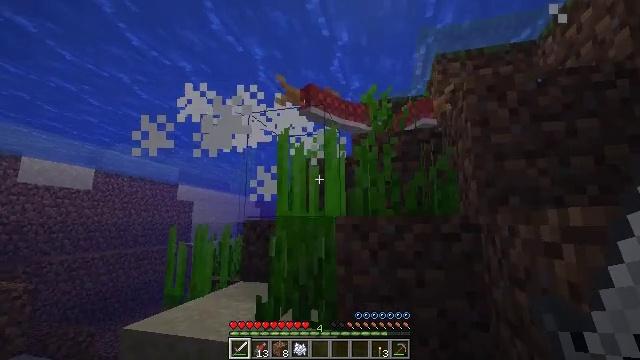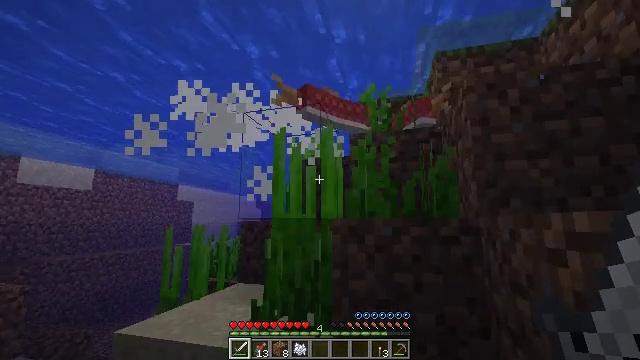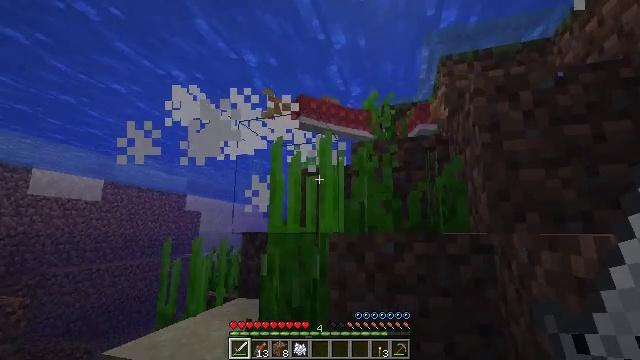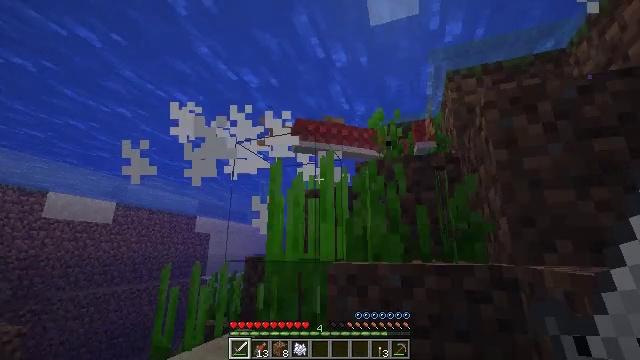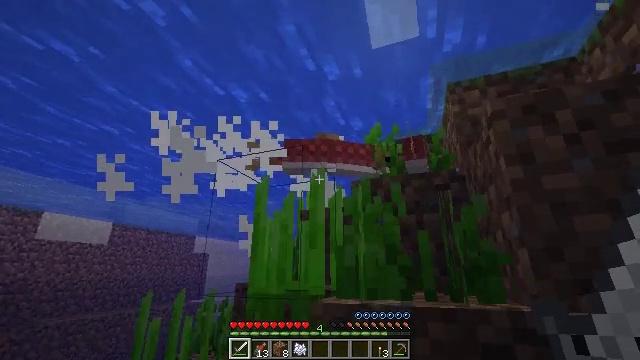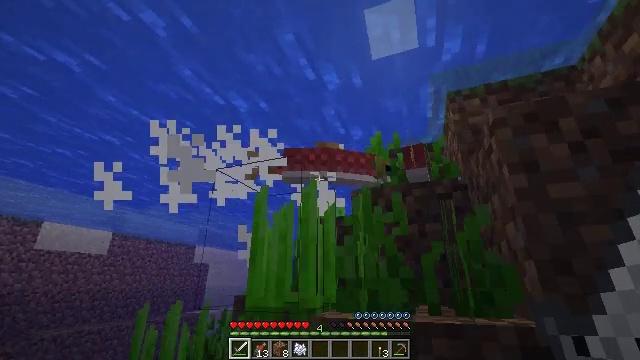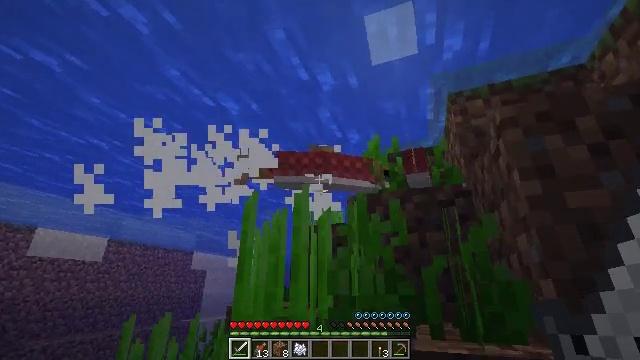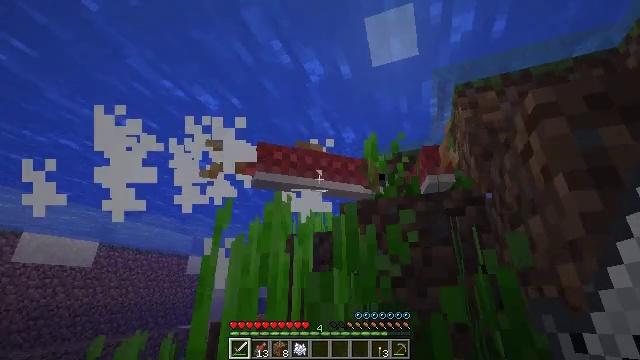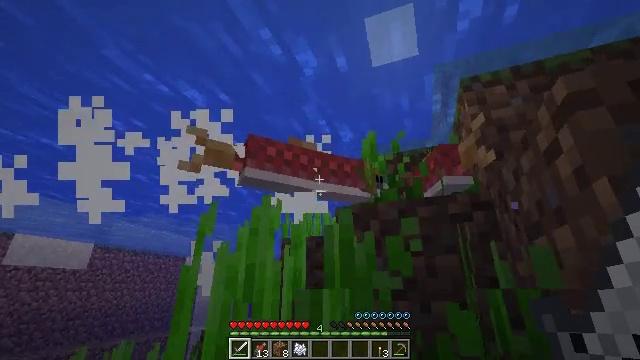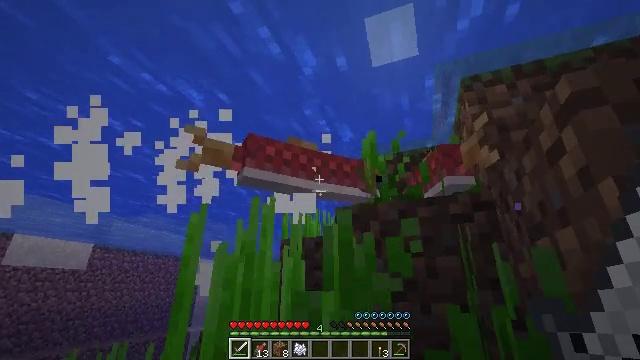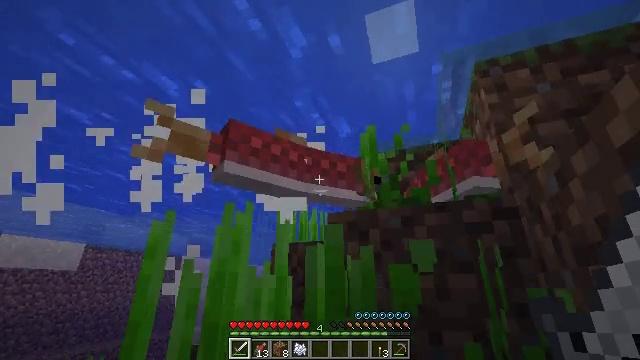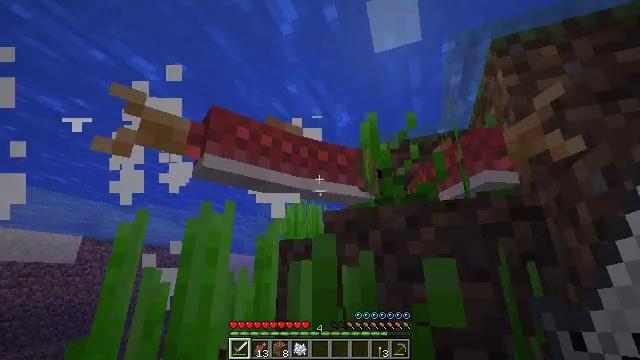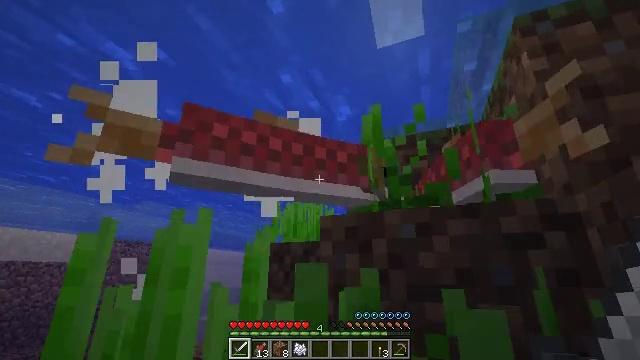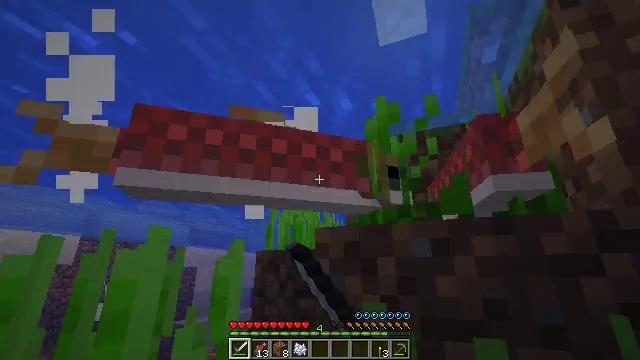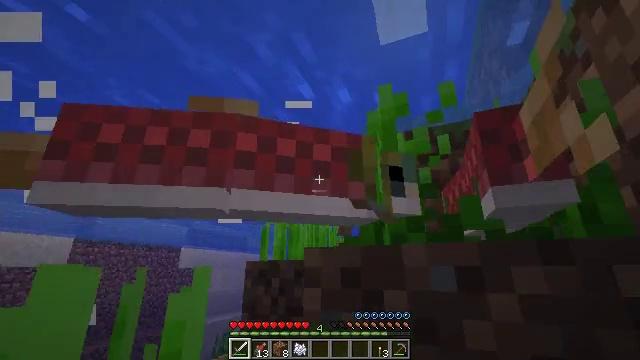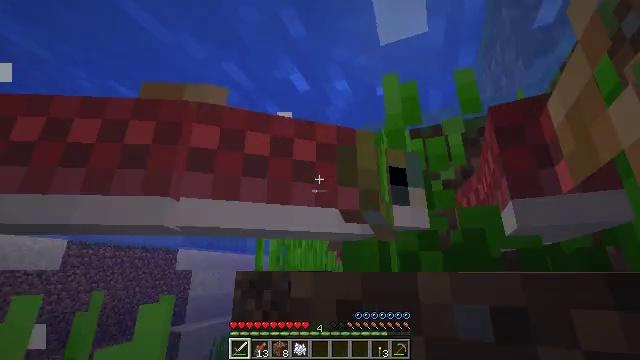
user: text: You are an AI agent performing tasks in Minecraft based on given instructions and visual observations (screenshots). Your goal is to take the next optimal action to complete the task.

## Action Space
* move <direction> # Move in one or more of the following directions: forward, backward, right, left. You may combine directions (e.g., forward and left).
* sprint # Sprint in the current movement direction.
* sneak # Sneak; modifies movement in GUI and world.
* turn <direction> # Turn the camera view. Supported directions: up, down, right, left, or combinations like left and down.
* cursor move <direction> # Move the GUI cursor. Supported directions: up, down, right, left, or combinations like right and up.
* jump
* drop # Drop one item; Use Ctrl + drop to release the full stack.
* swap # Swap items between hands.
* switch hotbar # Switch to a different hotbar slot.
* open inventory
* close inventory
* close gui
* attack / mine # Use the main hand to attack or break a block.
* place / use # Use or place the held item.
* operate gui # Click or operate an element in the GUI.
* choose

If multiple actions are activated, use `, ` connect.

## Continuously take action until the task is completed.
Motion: motion action
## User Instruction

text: Hunt a salmon.
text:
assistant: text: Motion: move forward
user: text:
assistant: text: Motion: move forward, turn left and up
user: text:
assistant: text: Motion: move forward, turn left and up
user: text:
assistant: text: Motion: move forward, turn up
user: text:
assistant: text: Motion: move forward, turn up
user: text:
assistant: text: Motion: move forward, turn up
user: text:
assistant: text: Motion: move forward
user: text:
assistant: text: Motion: move forward
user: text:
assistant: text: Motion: move forward
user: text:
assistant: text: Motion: move forward
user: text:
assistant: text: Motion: move forward, turn down
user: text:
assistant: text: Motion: move forward, attack / mine
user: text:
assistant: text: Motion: move forward, attack / mine
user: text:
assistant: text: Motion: move forward
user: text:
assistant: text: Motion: move forward
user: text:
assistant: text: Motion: move forward
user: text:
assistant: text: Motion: move forward
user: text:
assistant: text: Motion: move forward
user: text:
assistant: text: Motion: move forward
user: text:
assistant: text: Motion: turn down
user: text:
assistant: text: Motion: no_op
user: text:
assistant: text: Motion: no_op
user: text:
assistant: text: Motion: no_op
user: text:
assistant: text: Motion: turn left and down
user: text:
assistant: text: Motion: turn left and down
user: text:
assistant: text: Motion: move left, turn down
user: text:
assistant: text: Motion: move left, turn right and down
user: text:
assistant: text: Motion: move left, turn right and down
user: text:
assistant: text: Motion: move forward and move left, turn right and down
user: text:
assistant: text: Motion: move forward and move left, turn right and down